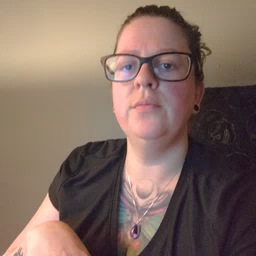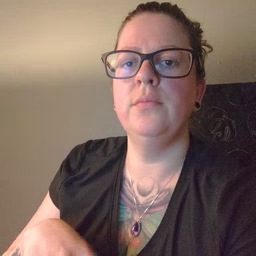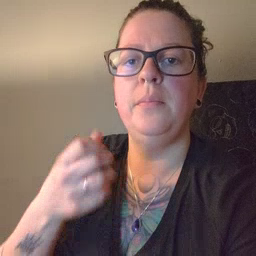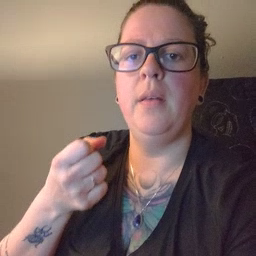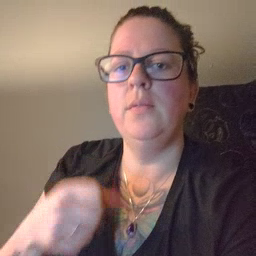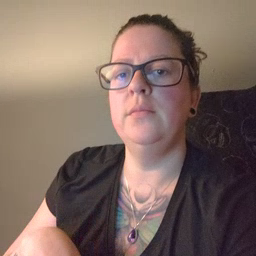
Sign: milk